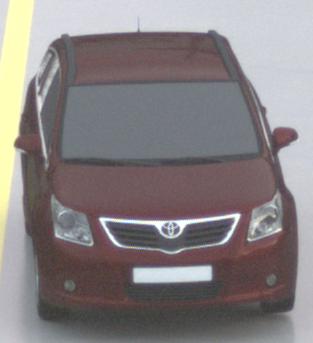
Make: Toyota
Model: Avensis 1.6
Detailed model: Avensis (T27) Notch Back
Model produced from: 2009/01
Model produced until: 2010/08
Doors: 4
Color: red
Road condition: wet road
Daytime: sunrise or sunset
Contrast: low contrast